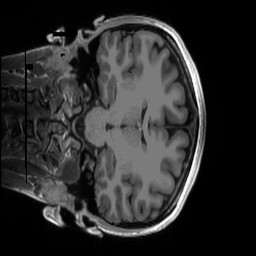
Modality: T1w
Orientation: coronal
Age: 22
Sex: female